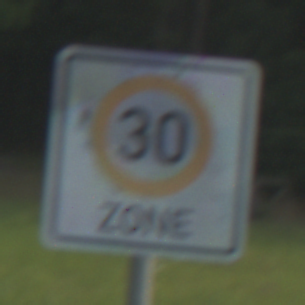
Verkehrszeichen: BeginnZone30
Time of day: SunriseSunset
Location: Outdoor (Nature)
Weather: PartlyCloudy
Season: NotSpecified
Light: Natural